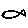
Label: fish